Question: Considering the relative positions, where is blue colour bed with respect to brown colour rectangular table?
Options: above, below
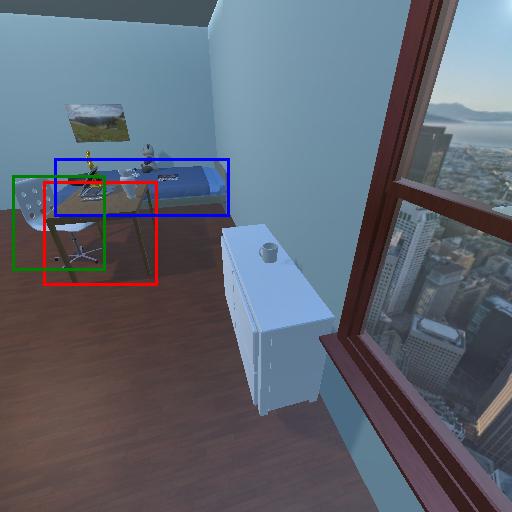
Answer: above